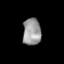
Tissue: prostate
Cell type: Epithelial cells
Senescence score: 0.3125
Nuclear area (px): 483
Mean DAPI intensity: 152.938